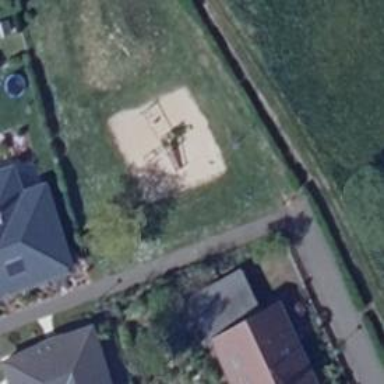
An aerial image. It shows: Playground area for leisure activities on the land.